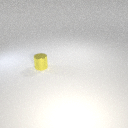
small yellow metal cylinder